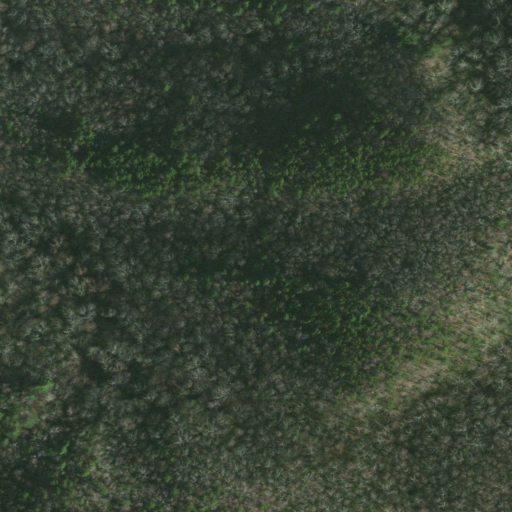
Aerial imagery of ridge(s) in Tennessee named Holston Mountain containing deciduous forest and mixed forest